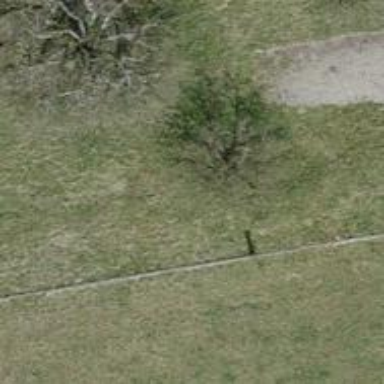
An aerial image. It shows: Mixed-leaf deciduous tree in its natural environment.